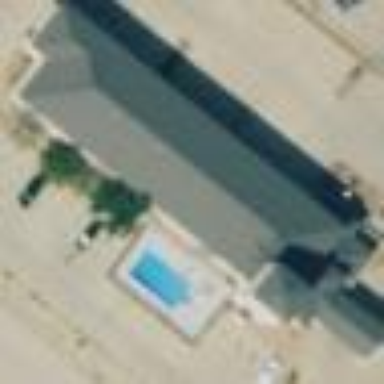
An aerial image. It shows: Building that is motel.